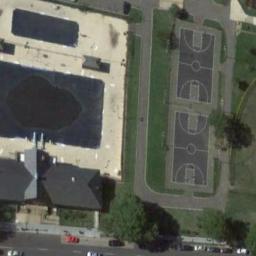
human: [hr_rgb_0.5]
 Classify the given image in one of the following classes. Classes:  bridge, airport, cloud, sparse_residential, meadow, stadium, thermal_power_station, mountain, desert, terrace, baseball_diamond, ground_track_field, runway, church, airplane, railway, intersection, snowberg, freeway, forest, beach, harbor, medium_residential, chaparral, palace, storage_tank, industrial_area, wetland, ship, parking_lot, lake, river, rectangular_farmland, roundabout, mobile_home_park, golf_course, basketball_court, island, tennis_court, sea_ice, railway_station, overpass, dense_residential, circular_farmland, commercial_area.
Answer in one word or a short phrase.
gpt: basketball_court